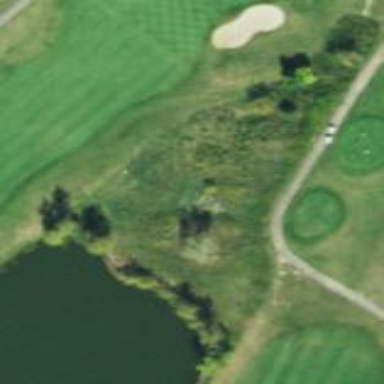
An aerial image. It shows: Area with grass used as rough in golf course.